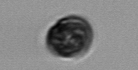
Label: Dinophyceae